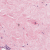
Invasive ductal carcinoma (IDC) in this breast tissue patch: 1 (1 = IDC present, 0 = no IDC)